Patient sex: M
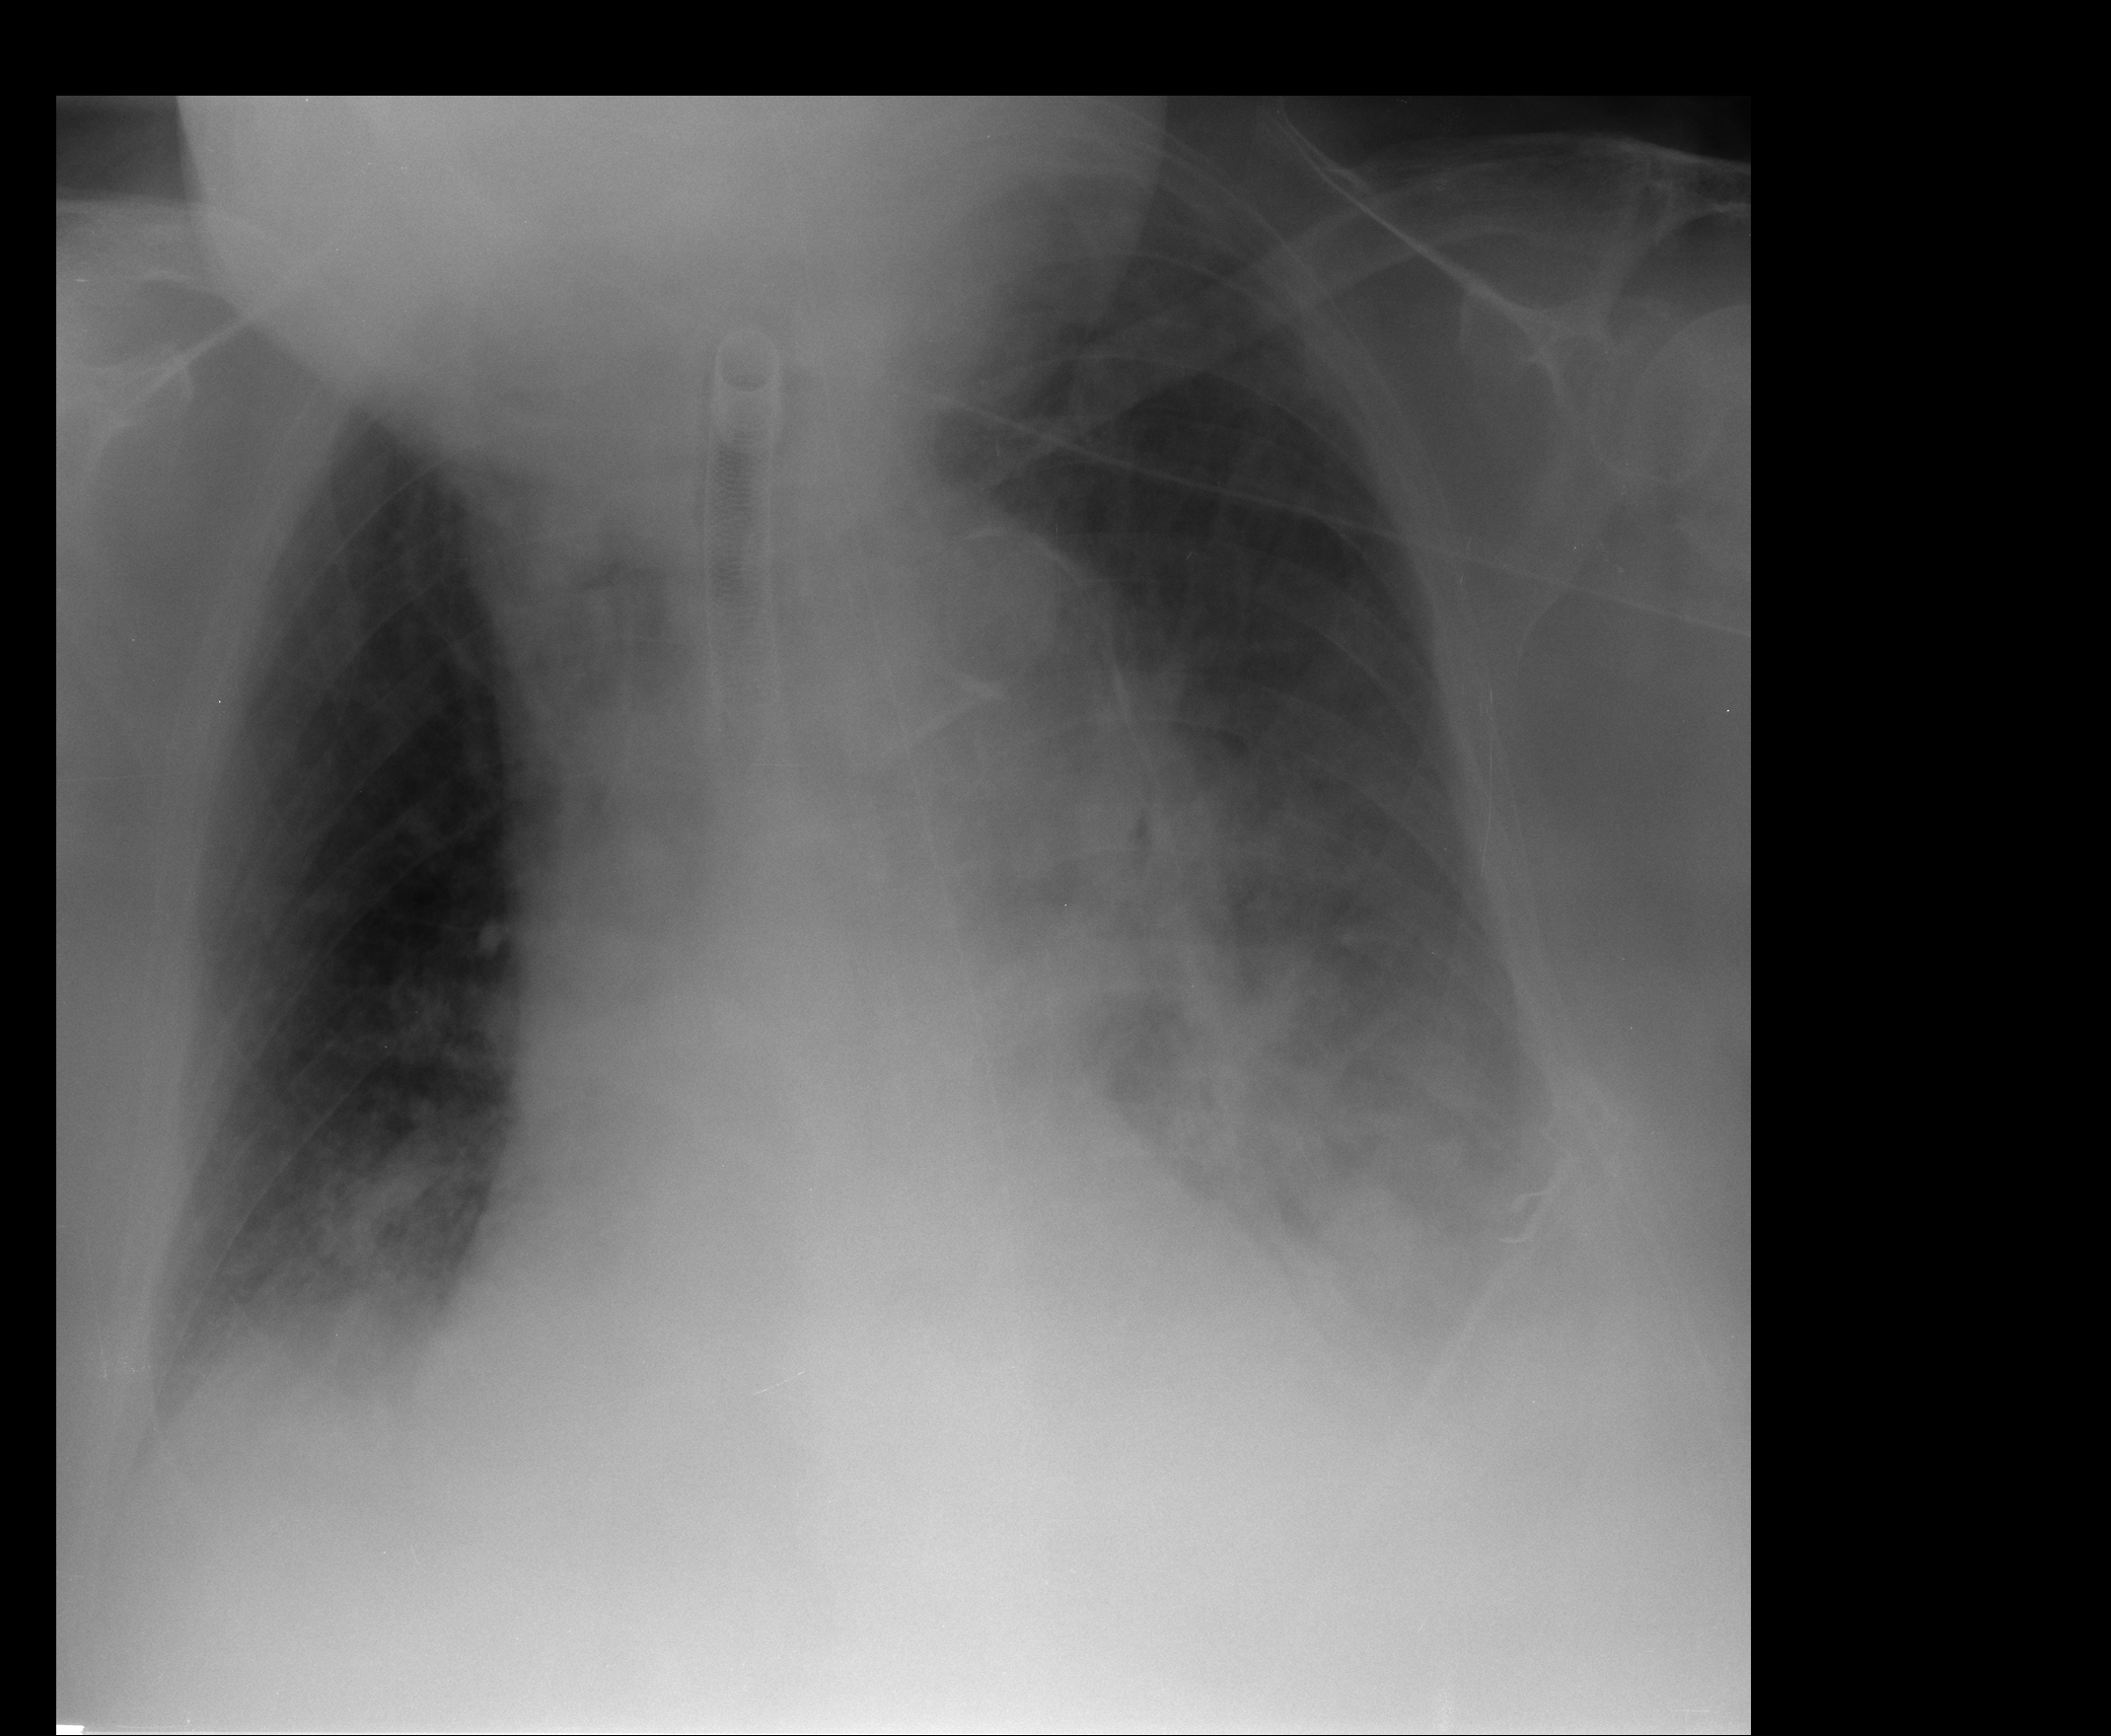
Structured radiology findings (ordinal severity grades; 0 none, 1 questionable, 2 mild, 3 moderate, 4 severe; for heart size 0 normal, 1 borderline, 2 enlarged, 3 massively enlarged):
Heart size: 2
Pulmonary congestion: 2
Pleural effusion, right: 1
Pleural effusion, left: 2
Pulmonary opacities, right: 0
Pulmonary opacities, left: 1
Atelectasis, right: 2
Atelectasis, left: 3